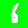
Digit: 6